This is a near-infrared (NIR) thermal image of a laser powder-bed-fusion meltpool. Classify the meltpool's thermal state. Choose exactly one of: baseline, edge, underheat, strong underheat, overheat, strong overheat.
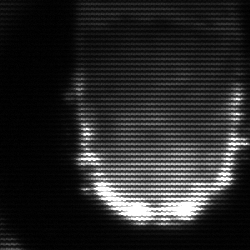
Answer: baseline